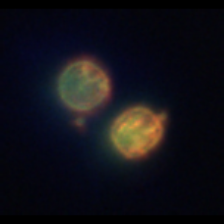
Taxon: Thalassiosira
Group: Diatoms